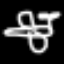
Label: airplane